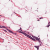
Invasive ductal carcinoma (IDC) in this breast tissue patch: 1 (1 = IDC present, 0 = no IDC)